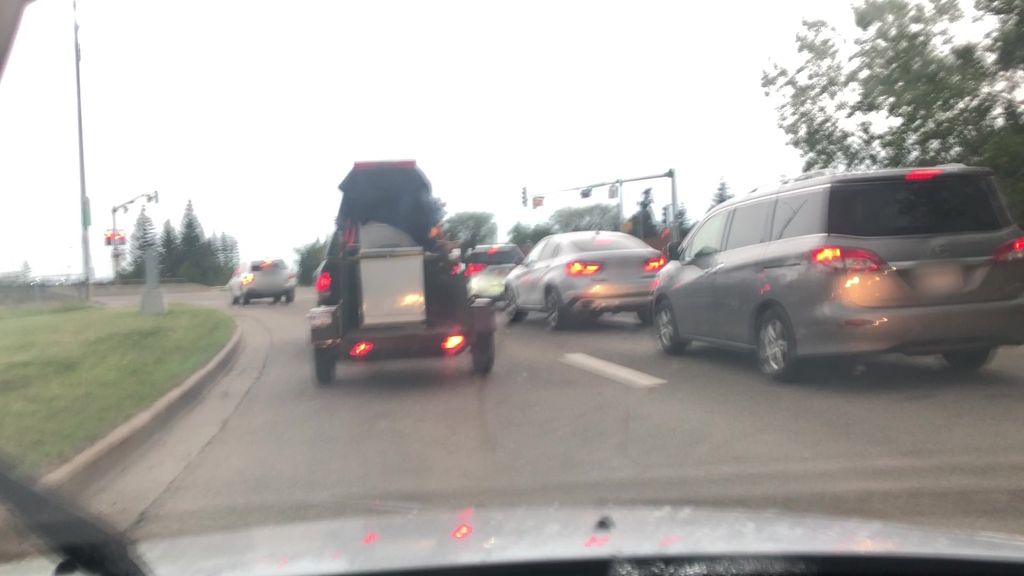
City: edmonton